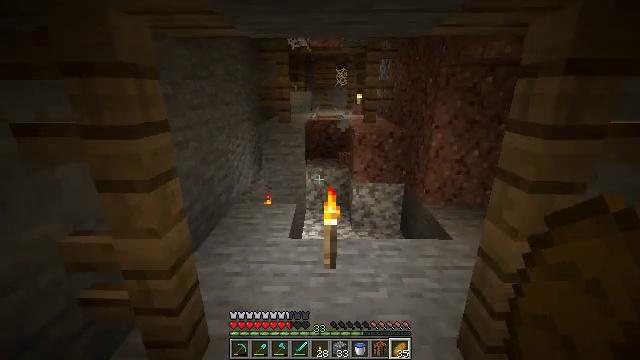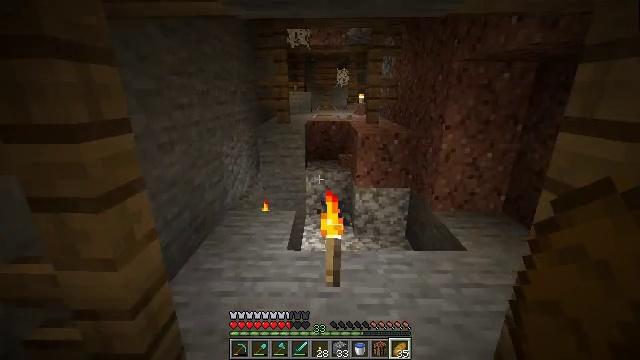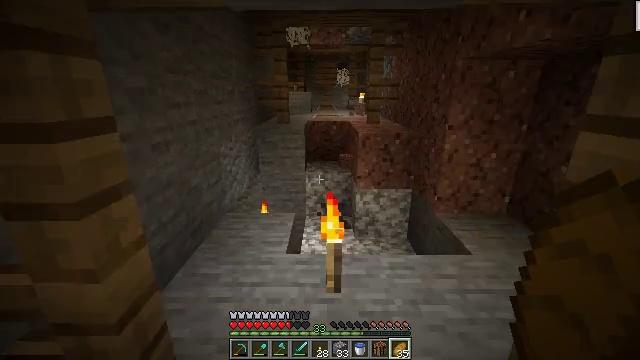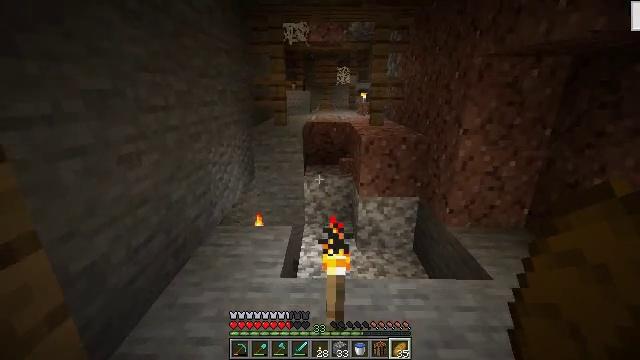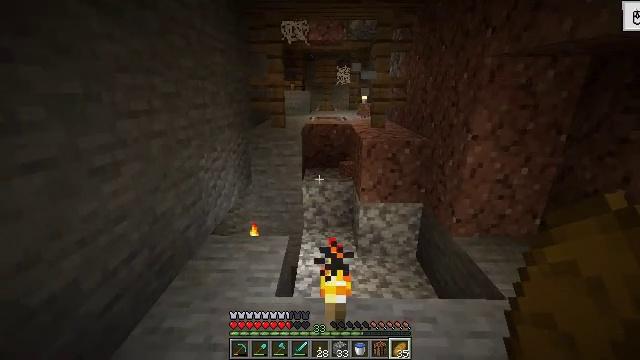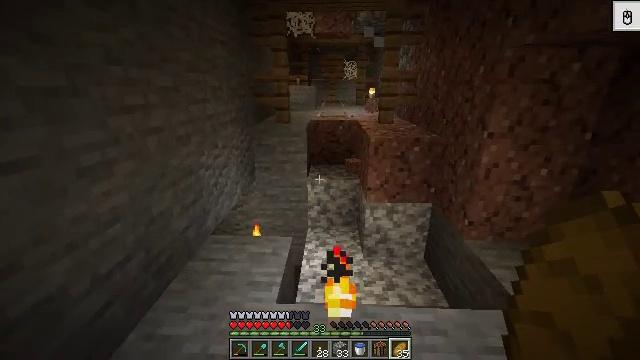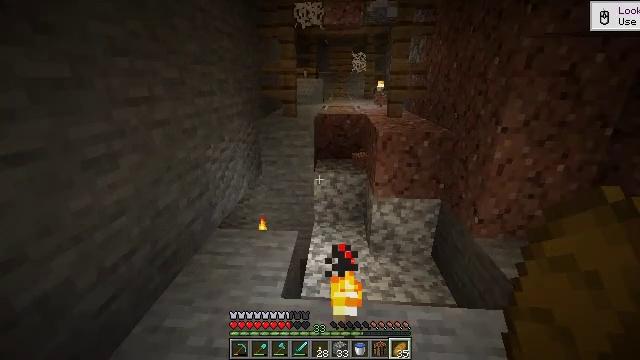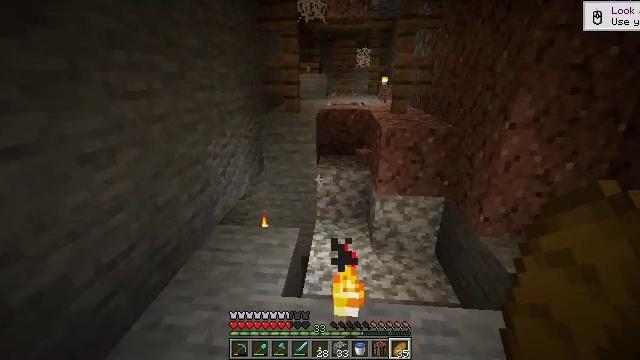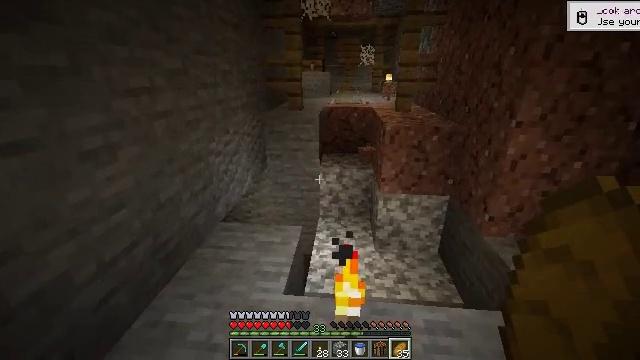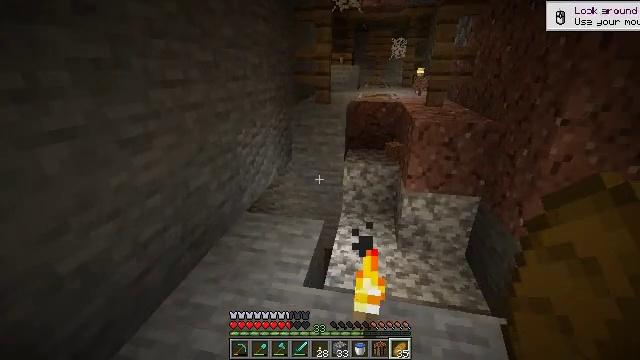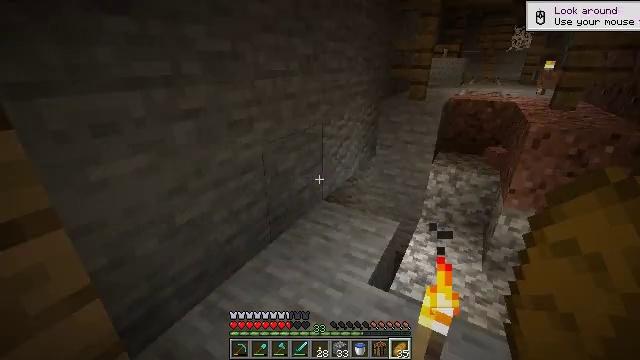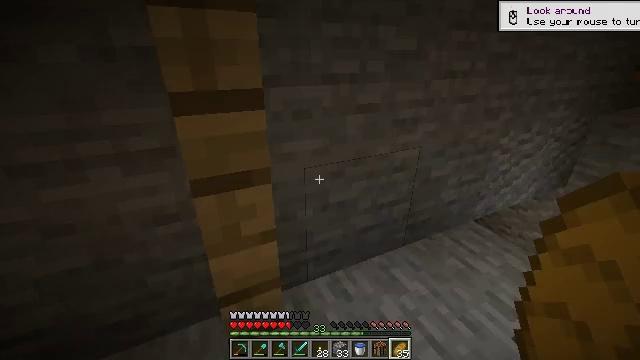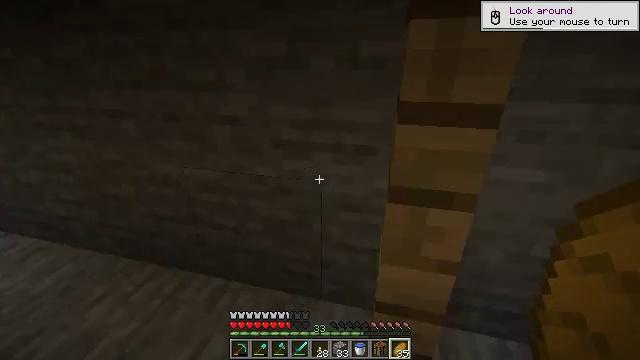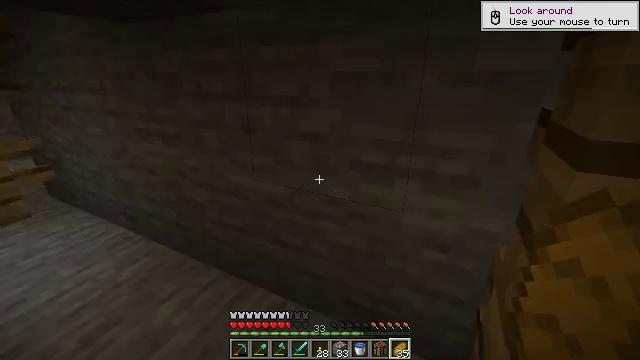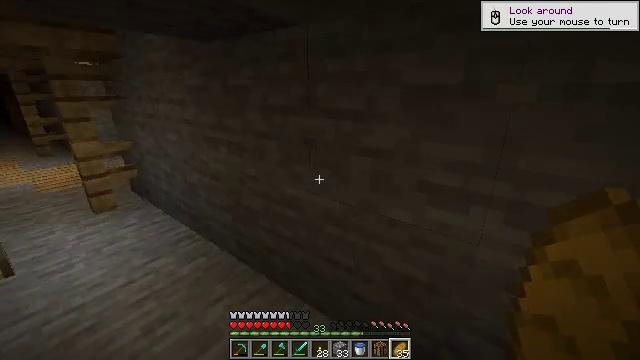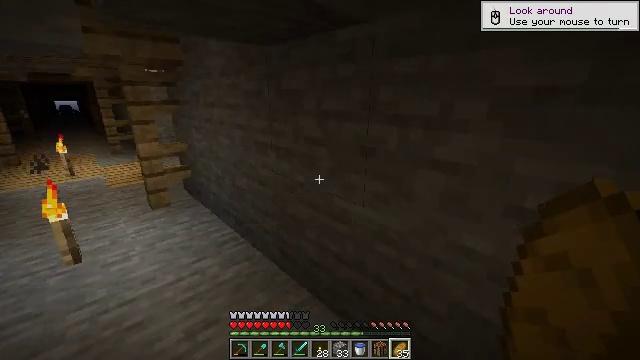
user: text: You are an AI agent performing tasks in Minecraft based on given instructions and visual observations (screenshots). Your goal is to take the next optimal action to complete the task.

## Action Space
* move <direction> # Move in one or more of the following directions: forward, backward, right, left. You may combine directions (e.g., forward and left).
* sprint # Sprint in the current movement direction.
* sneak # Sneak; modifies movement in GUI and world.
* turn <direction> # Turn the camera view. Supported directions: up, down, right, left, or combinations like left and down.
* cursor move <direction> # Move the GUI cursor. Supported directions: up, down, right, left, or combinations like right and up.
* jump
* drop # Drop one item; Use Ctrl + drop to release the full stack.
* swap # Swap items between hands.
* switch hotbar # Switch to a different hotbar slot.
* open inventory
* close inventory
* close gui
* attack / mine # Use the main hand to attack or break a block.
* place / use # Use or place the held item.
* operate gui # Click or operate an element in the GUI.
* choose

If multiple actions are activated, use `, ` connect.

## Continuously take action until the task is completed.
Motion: motion action
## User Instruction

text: Left-click to destroy the oak fence.
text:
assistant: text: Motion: move forward
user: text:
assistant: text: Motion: move forward
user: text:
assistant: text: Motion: move forward
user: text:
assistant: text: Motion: move forward
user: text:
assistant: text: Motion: turn left and down
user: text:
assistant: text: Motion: turn left and down
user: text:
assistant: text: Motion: no_op
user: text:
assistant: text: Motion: no_op
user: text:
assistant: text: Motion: turn left and down
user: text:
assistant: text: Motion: turn left and down
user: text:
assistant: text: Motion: move left, turn left
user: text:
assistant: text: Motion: move forward and move left, turn left and up
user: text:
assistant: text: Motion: move forward and move left, turn left and up
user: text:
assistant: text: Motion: move forward and move left, turn left and up
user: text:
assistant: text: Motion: move forward and move left, turn left and up
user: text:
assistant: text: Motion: move forward and move left, turn left
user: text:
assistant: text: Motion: move forward and move left, turn left
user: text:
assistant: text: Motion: move forward and move left, turn right and up
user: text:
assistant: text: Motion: move forward
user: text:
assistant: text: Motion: move forward
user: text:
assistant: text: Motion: move forward
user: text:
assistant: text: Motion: move forward
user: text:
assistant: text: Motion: move forward and move left
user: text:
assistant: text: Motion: move forward and move left, turn left and down
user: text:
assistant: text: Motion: move forward and move left, turn down
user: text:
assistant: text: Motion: move forward and move left, turn right and down
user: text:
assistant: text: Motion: move forward and move left
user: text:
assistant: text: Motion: move forward and move left
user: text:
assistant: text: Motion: move forward and move left
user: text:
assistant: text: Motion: move forward and move left